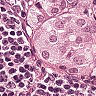
Metastatic tissue present: yes